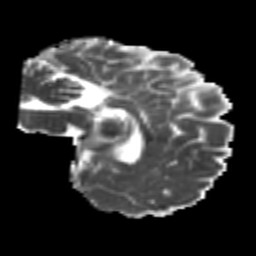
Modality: MD
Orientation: sagittal
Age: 24
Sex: female
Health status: healthy
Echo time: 0.074 s